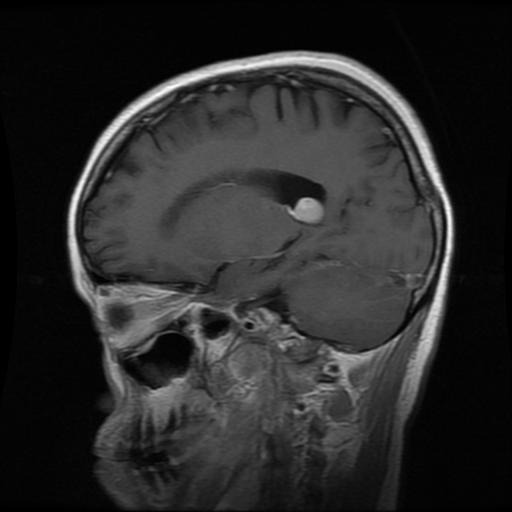
Label: meningioma